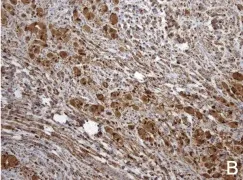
Histopathological features. (B) S100 stains both ganglion cells and Schwannian stroma.
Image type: pathology (immunostaining)